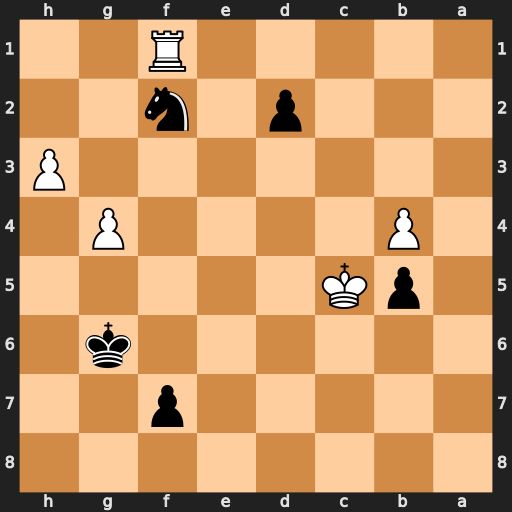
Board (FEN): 8/5p2/6k1/1pK5/1P4P1/7P/3p1n2/5R2
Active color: b
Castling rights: -
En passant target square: -
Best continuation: Nd3+ Kb6 Ne1